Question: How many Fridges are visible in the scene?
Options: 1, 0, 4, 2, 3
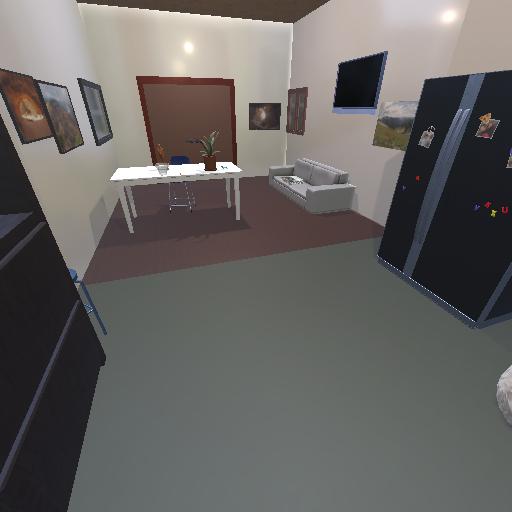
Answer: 1